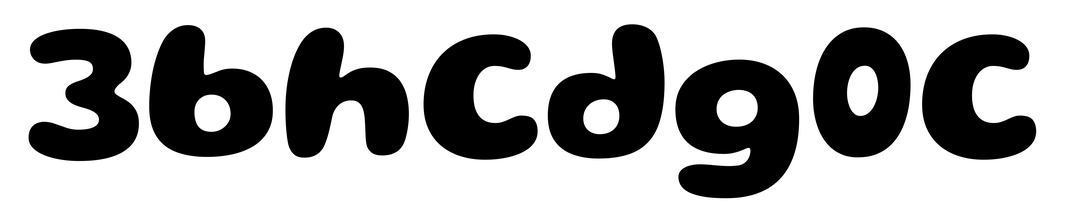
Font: Gluten_Bold